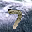
Label: 7